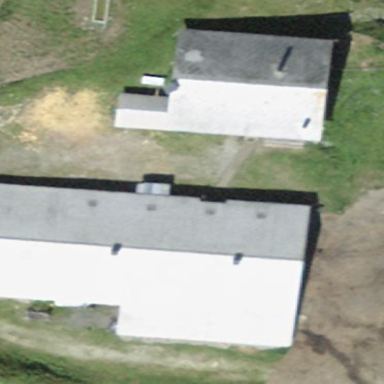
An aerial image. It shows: Farm building.